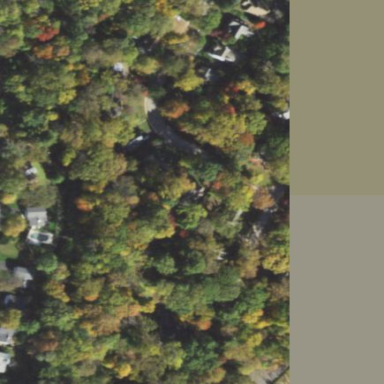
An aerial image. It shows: Serene woodland landscape.